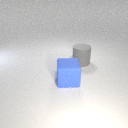
large blue rubber cube in front of large gray rubber cylinder